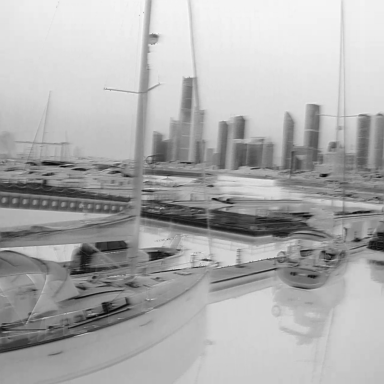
There are two objects shown in the infrared image, including a sailboat, and a canoe.